Question: How much cashback was earned?
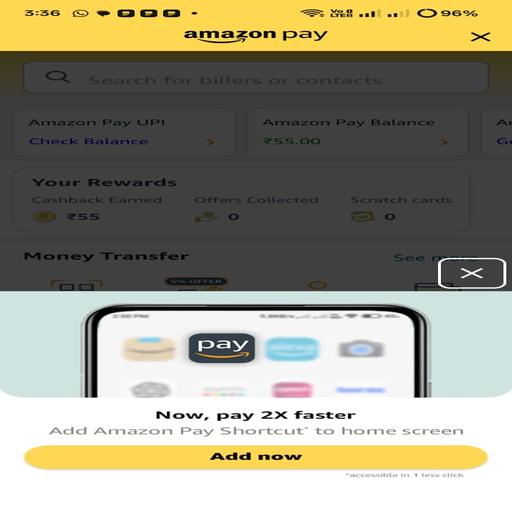
Answer: Fifty-five rupees